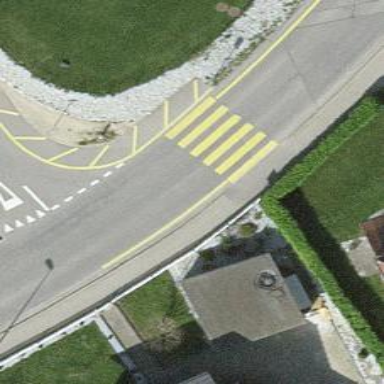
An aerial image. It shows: Uncontrolled zebra crossing on the road.